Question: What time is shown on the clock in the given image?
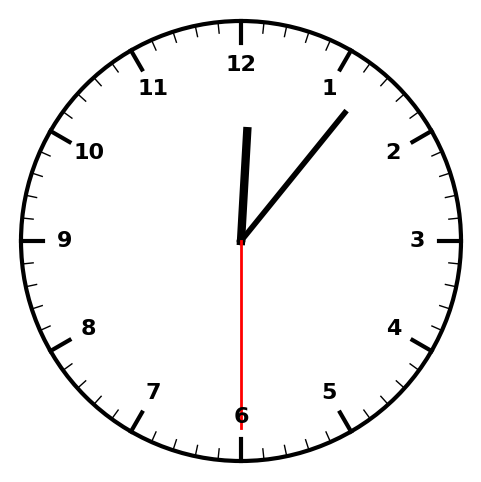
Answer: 12:06:30